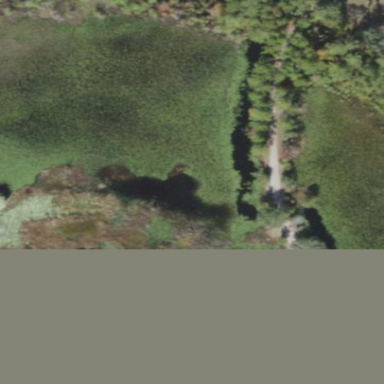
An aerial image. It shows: Marshy wetland area.